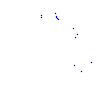
Particle: proton